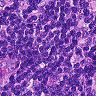
Metastatic tissue present: no